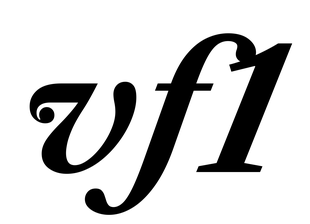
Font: LibreCaslonText-Italic_Bold_Italic